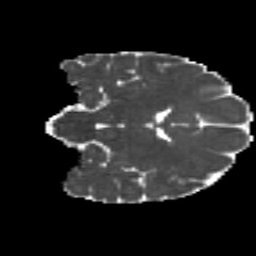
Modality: MD
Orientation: coronal
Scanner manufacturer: siemens
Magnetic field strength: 3 T
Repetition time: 4.16 s
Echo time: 0.0806 s